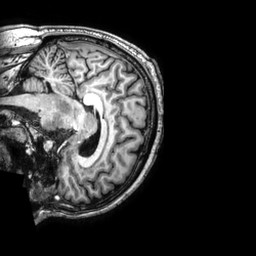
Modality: T1w
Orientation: sagittal
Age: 65
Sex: male
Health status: ill
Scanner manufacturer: philips
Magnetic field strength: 3 T
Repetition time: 0.008387 s
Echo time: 0.003855 s